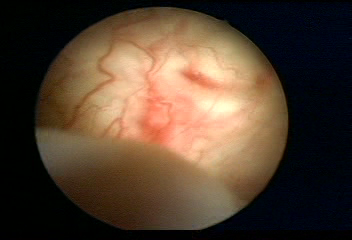
Modality: WLC
Class: Normal mucosa
Bladder cancer association: No